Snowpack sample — Buffalo Mountain, Silverthorne, Colorado, USA (1/25/25, 10:11 AM MST)
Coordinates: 39.6222, -106.1139
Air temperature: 22 °F
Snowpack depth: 110 cm
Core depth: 40 cm
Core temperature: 46.4 °F
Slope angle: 12°, slope face: 102°
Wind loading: high
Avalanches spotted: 0
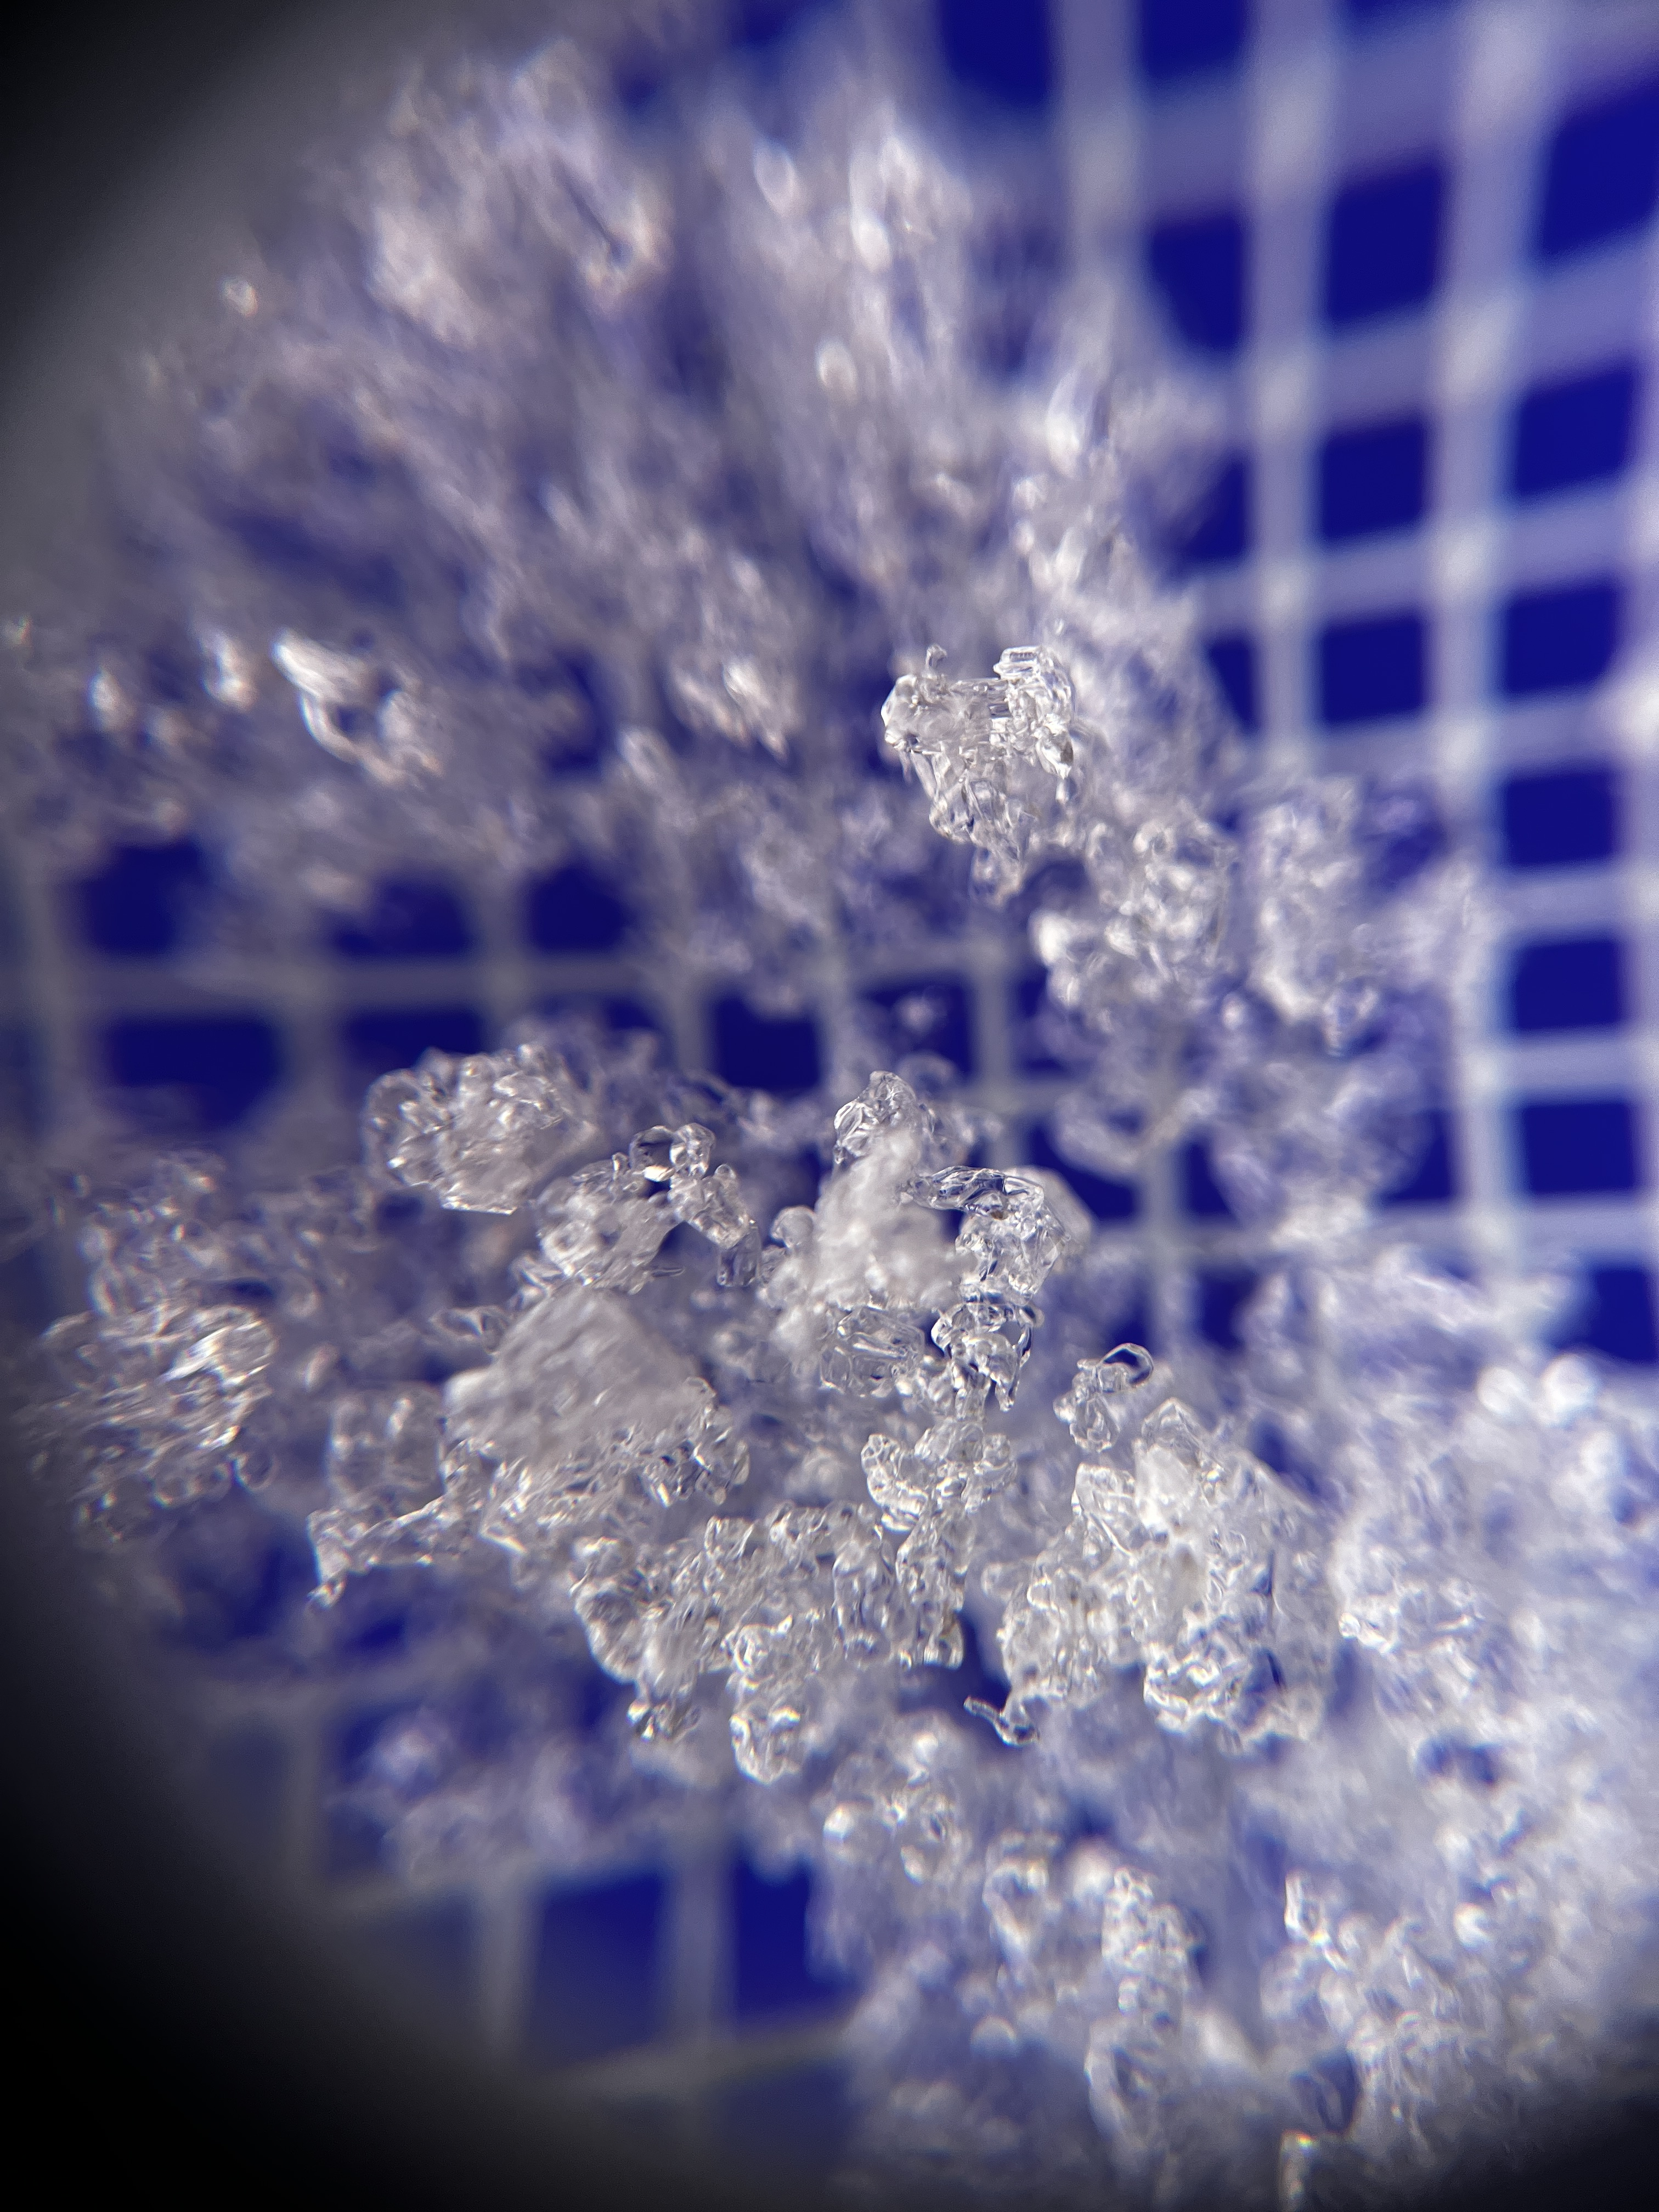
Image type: magnified_profile
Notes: No avalanches nearby, collected on the outskirts of a fire break 15 meters from the treeline, on way to Buffalo and Red Mountain